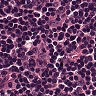
Metastatic tissue present: no